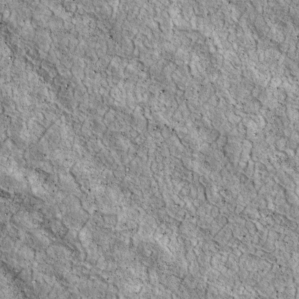
Label: non_frost